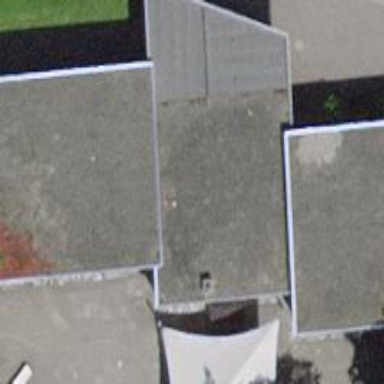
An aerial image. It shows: School building.